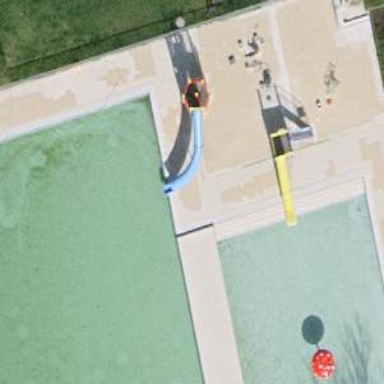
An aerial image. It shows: Water slide attraction.